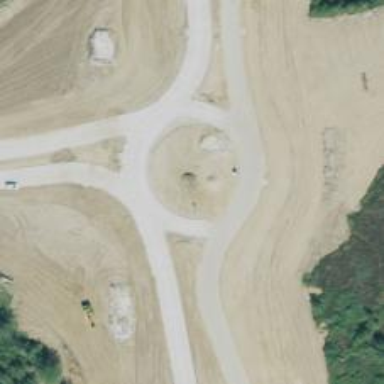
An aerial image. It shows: Secondary road around roundabout.